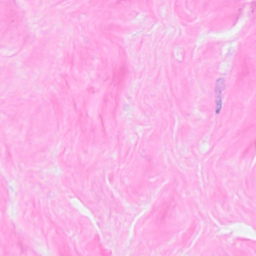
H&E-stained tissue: Breast